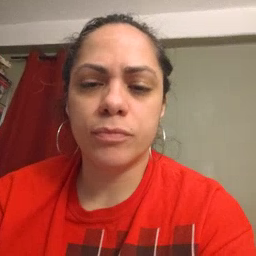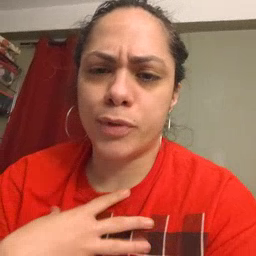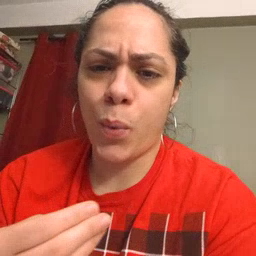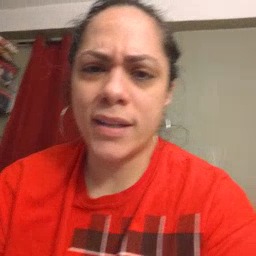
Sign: white